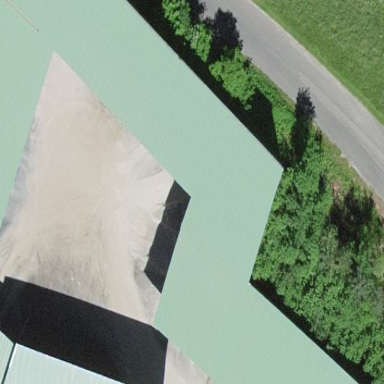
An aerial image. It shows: View of roof of building.